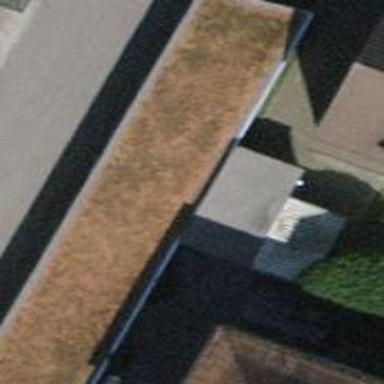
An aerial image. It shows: View of roof of building.